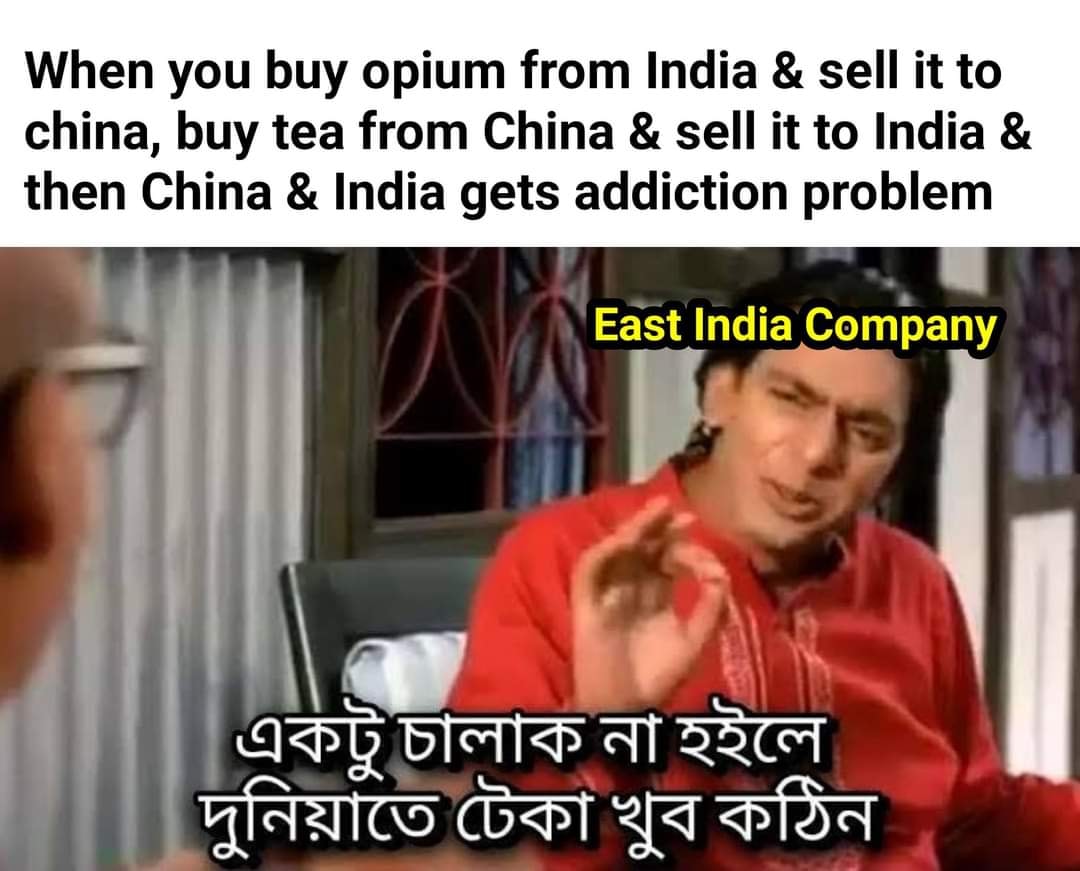
Caption: When you buy opium from India & sell it to china , buy tea from China & sell it to India & then China & India gets addiction problem     East India Company      একটু চালাক না হইলে দুনিয়াতে টেকা খুব কঠিন
Label: non-hate